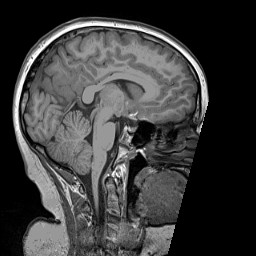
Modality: T1w
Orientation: sagittal
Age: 12
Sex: male
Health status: ill